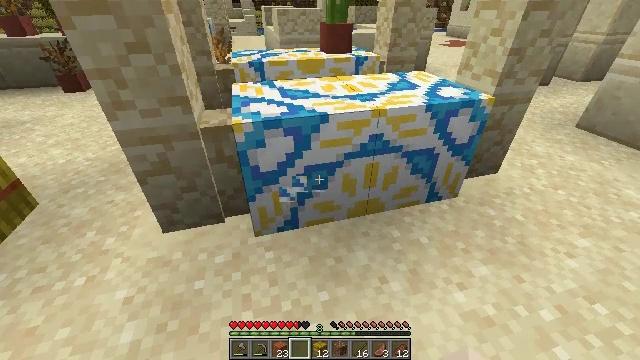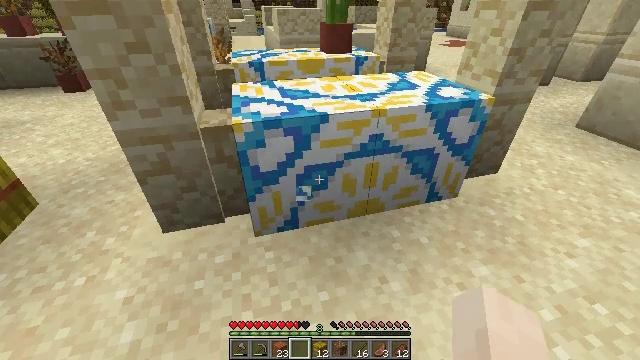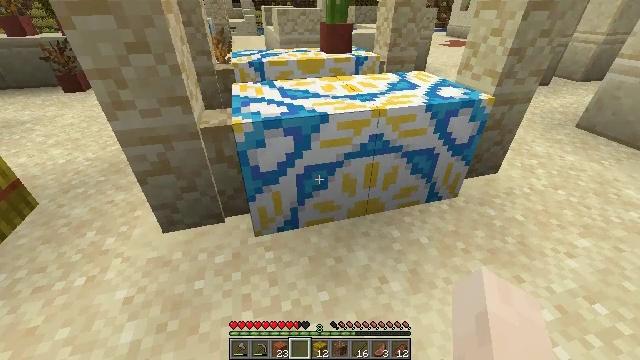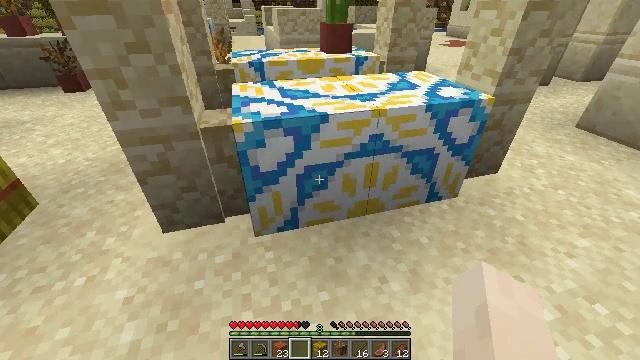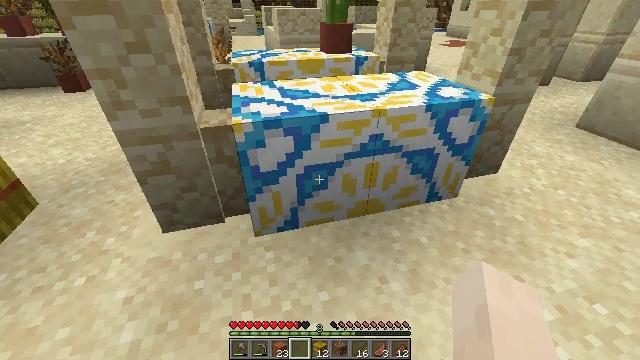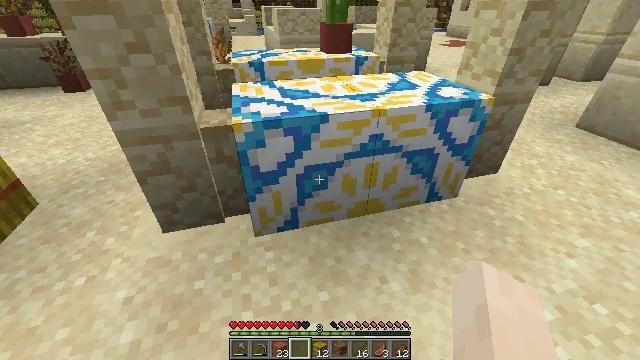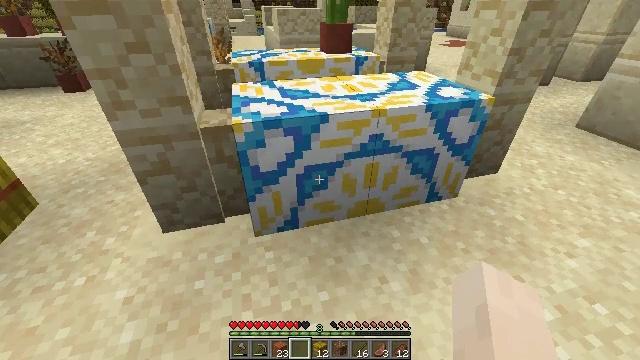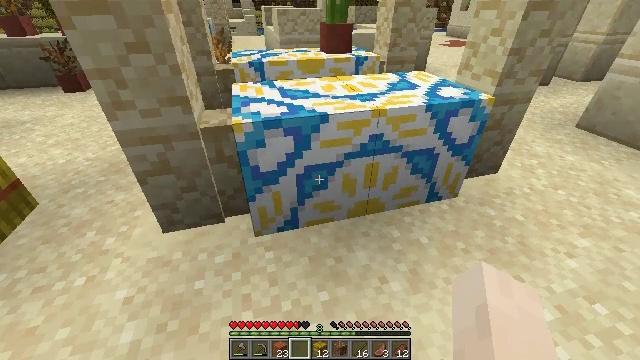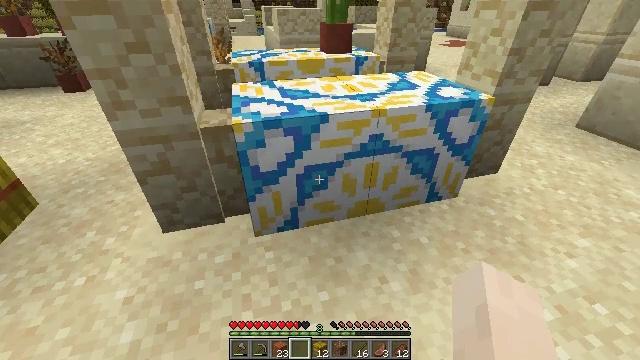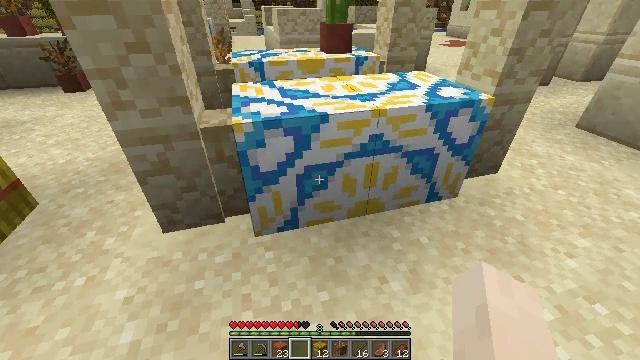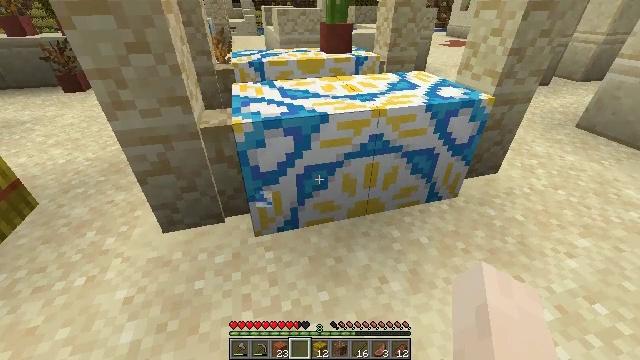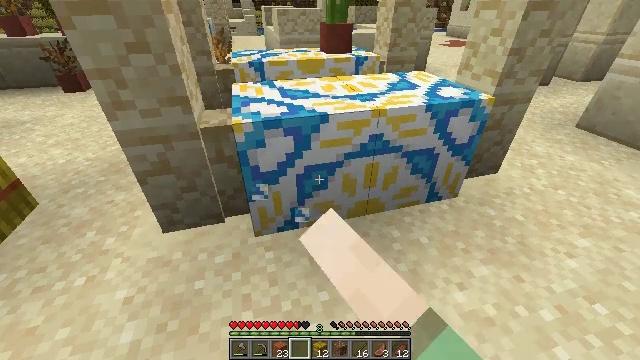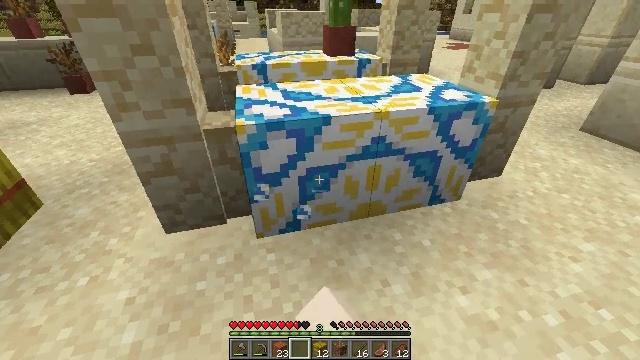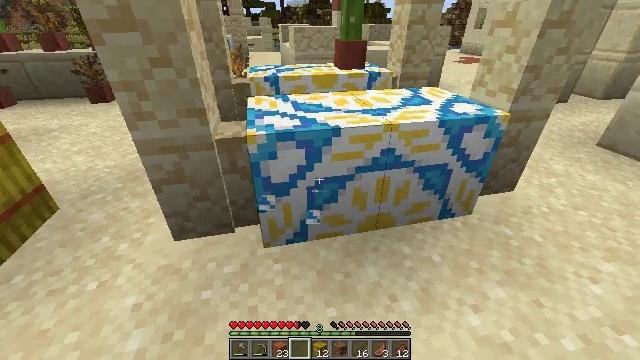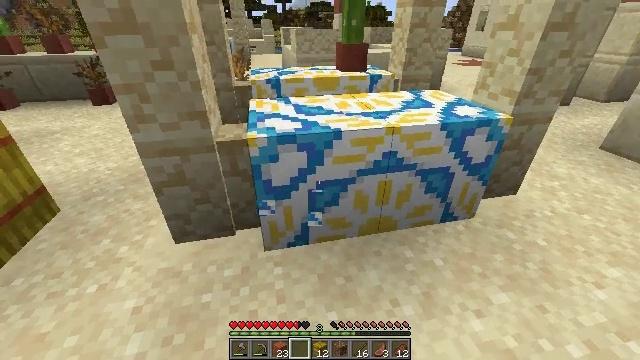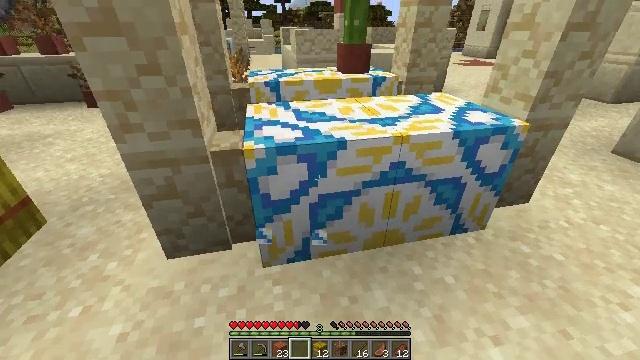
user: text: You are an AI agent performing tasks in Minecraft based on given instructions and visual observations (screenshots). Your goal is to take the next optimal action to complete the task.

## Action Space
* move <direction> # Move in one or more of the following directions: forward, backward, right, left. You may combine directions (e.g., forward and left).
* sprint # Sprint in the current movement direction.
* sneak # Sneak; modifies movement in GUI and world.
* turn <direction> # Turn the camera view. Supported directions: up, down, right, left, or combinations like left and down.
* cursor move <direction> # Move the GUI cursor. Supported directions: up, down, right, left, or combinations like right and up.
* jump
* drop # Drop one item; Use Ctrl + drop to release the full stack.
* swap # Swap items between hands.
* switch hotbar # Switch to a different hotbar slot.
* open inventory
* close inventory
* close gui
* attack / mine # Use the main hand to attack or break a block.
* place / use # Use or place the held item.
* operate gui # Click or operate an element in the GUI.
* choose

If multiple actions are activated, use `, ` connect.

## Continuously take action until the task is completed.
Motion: motion action
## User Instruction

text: Mine the white glazed terracotta block.
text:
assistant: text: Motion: no_op
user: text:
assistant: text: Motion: no_op
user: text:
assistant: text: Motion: no_op
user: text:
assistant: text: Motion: no_op
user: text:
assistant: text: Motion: no_op
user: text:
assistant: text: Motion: no_op
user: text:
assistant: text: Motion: no_op
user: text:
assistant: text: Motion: no_op
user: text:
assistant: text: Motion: no_op
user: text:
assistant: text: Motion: attack / mine
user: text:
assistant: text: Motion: attack / mine
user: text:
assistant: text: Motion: no_op
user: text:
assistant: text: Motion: turn left and up
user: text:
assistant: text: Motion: move forward
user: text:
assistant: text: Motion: move forward
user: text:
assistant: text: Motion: move forward, attack / mine
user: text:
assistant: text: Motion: move forward, attack / mine
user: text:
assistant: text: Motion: attack / mine
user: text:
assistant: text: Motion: attack / mine
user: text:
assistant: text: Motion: attack / mine
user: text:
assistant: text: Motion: attack / mine
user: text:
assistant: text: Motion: attack / mine
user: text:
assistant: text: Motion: attack / mine
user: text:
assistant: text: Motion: attack / mine
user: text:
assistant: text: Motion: attack / mine
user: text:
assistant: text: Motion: attack / mine
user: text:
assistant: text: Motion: attack / mine
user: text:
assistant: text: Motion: attack / mine
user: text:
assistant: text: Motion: attack / mine
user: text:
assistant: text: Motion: attack / mine